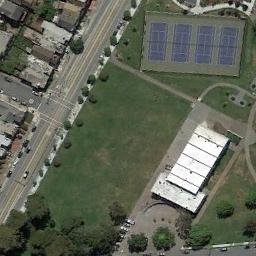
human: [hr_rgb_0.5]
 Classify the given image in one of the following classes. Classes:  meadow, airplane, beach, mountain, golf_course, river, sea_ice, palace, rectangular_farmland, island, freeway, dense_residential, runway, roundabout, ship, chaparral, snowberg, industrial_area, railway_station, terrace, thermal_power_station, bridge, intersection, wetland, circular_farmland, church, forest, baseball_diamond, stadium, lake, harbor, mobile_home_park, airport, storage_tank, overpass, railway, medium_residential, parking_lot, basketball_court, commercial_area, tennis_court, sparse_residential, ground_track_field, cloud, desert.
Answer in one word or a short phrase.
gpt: tennis_court